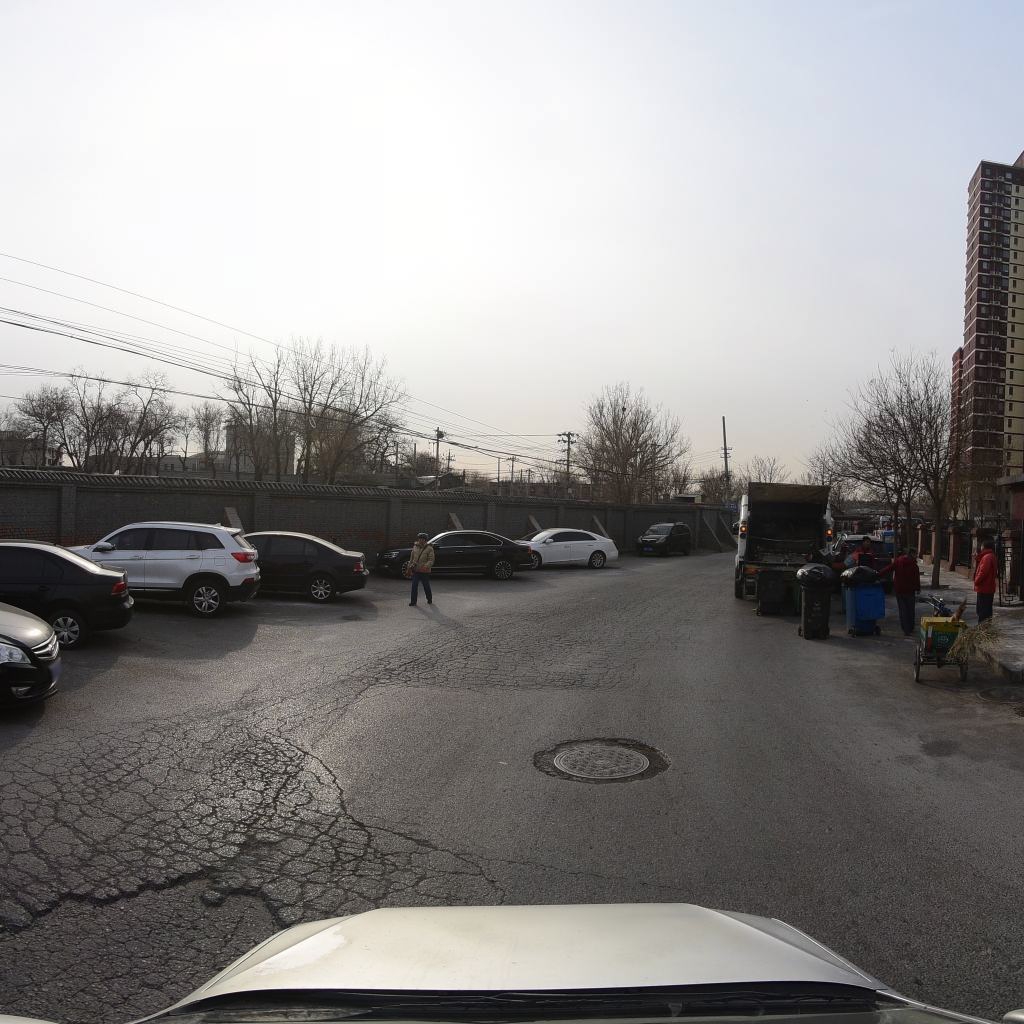
Region: Fengtai
Road damage annotations: alligator crack, manhole cover, transverse crack, alligator crack, pothole